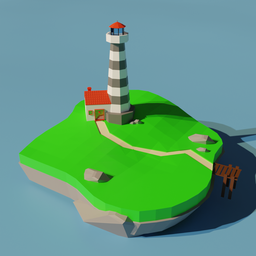
Label: architecture